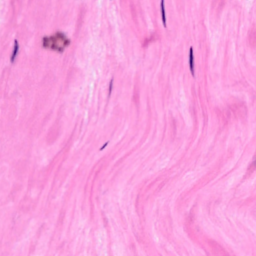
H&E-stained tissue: Breast